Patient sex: F
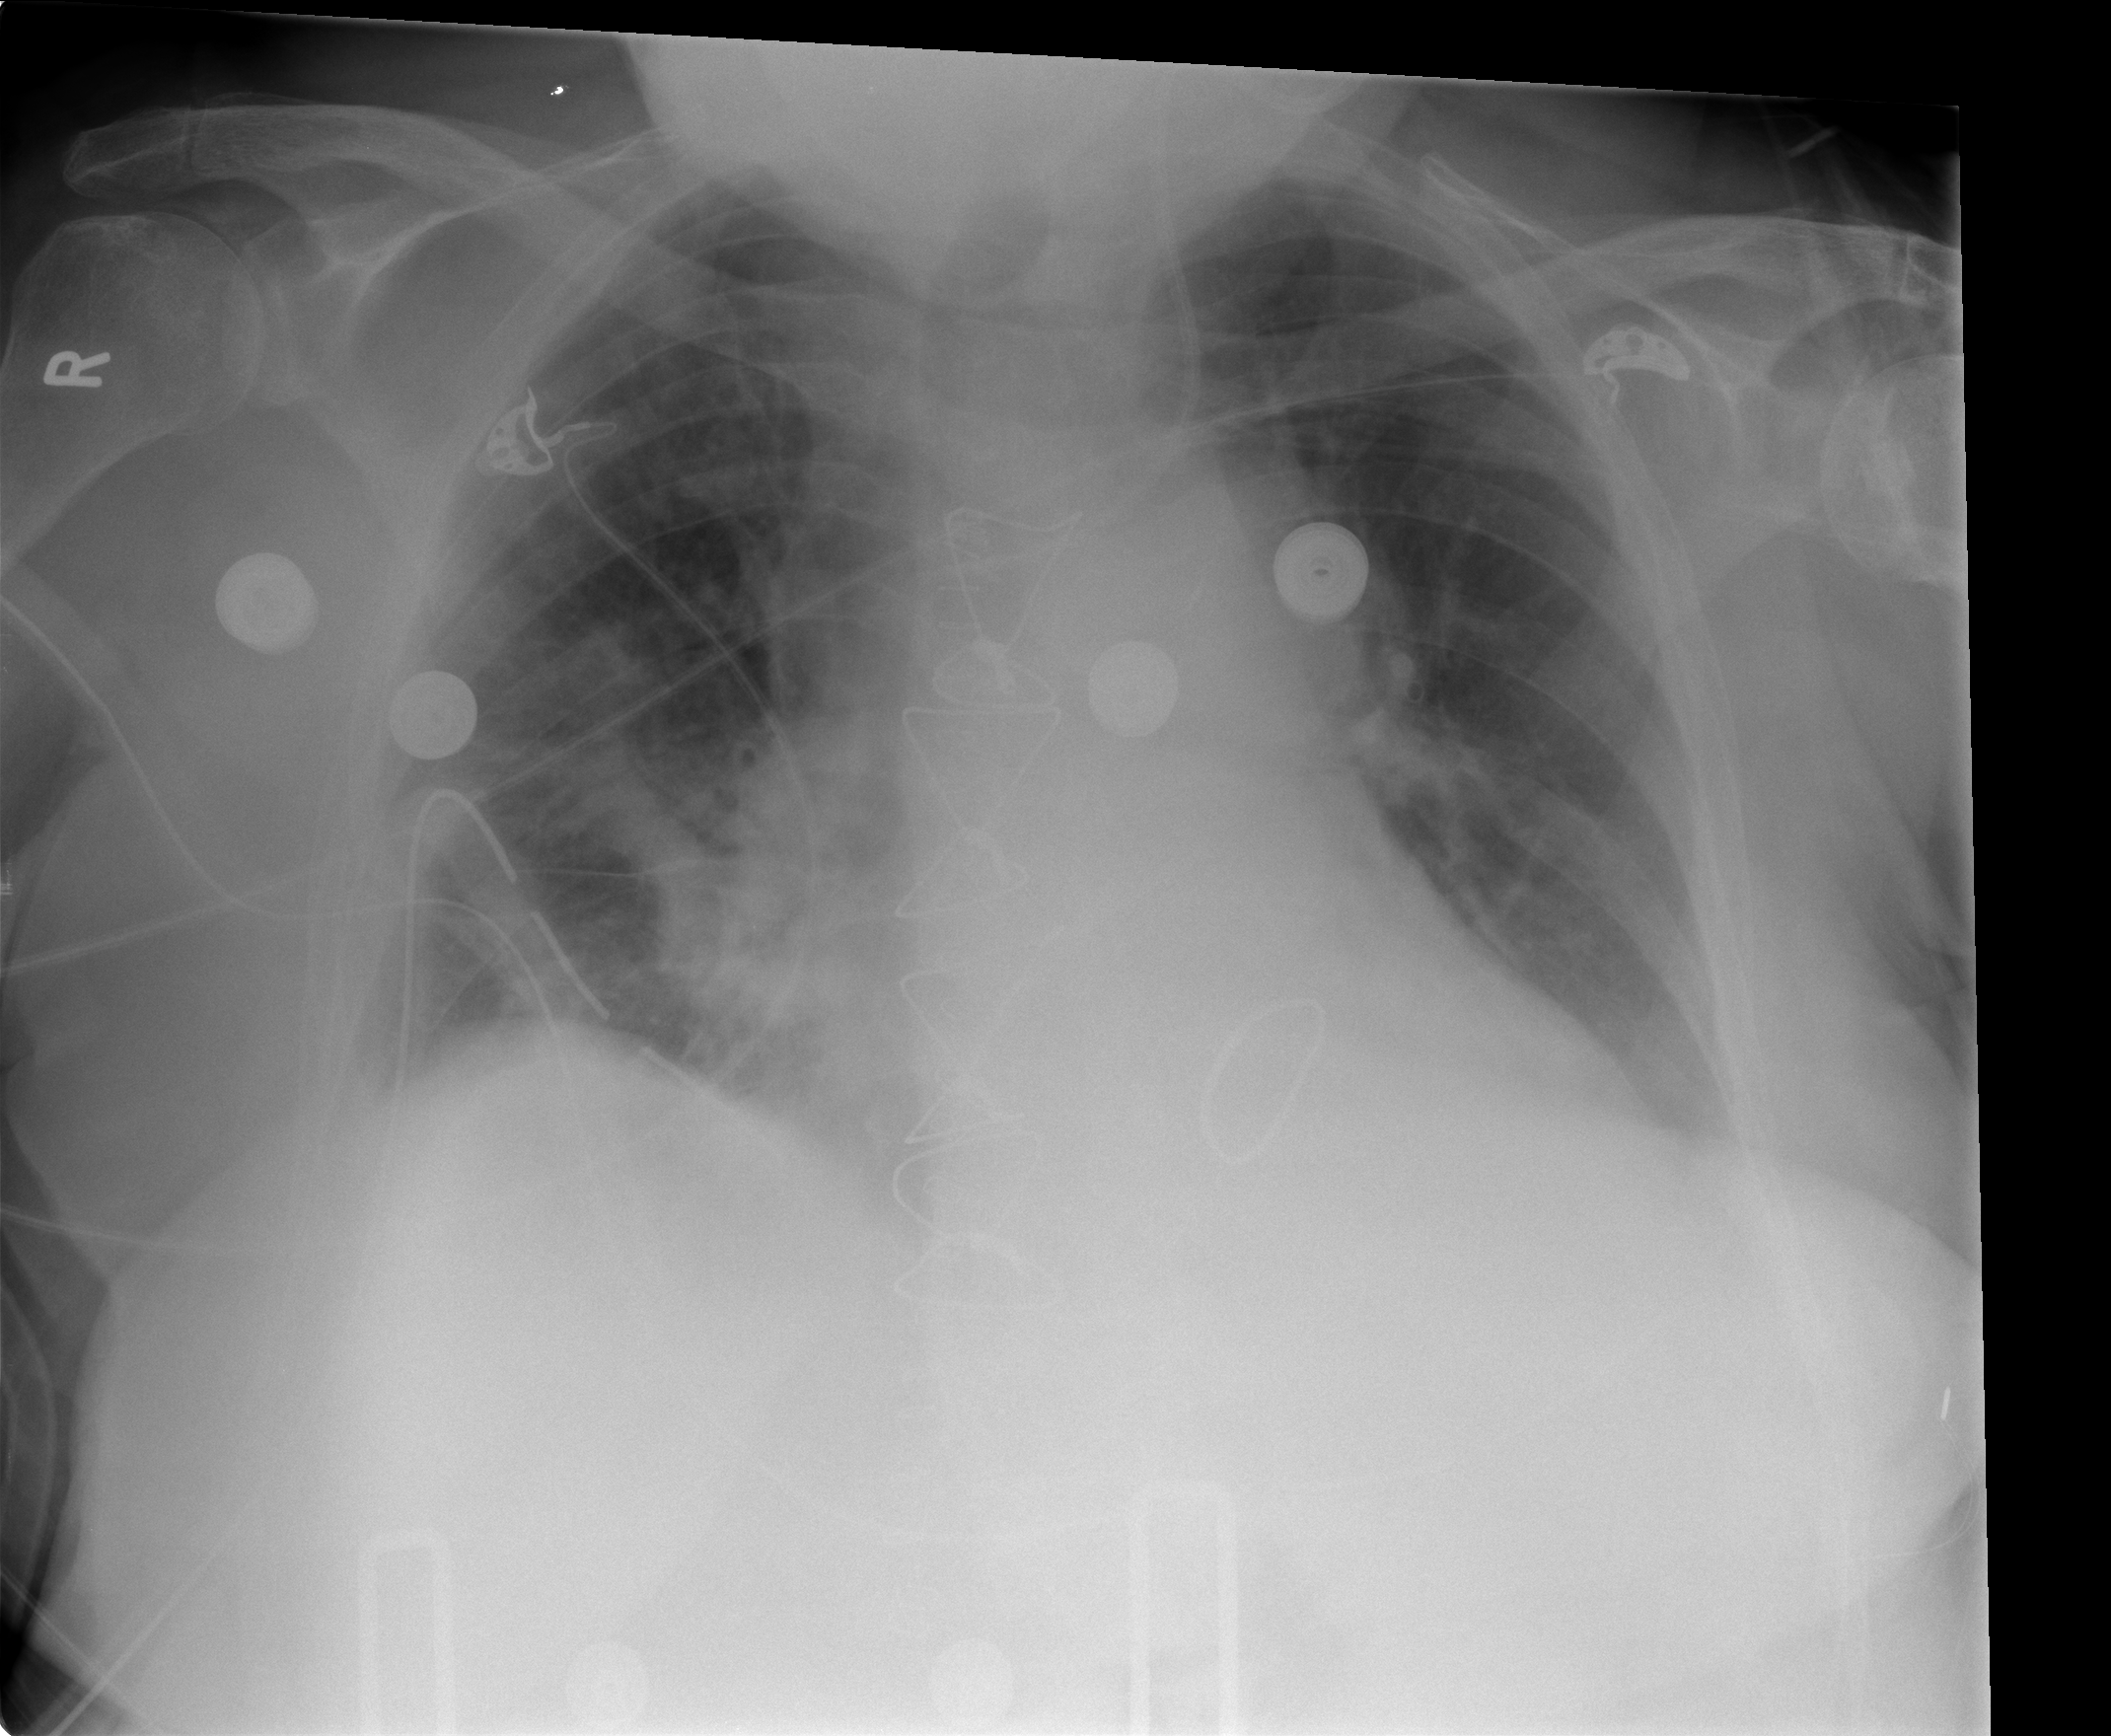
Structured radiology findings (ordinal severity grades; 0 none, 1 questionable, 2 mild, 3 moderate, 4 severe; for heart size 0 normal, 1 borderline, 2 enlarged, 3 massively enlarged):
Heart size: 1
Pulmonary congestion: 2
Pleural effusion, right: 1
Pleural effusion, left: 1
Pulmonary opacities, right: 2
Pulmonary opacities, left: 0
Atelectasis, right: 2
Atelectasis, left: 2